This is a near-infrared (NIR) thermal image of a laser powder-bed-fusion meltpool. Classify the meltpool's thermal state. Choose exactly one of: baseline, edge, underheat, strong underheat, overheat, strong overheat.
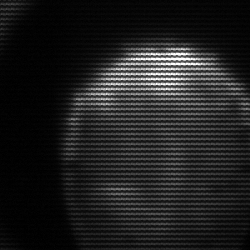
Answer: edge